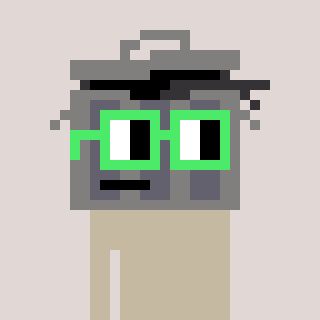
a pixel art character with square light green glasses, a trashcan-shaped head and a hotbrown-colored body on a warm background